Interaction volume radius: 5 \u00c5
Interaction volume height: 15 \u00c5
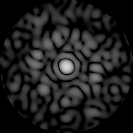
Disorder parameter: 0.8505